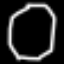
Label: octagon